The plot is a signal-to-image rendering of a rotating shaft's vibration measurement. Based on the visible evidence, which rotor condition applies: normal, misalignment, unbalance, looseness?
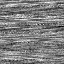
Answer: unbalance